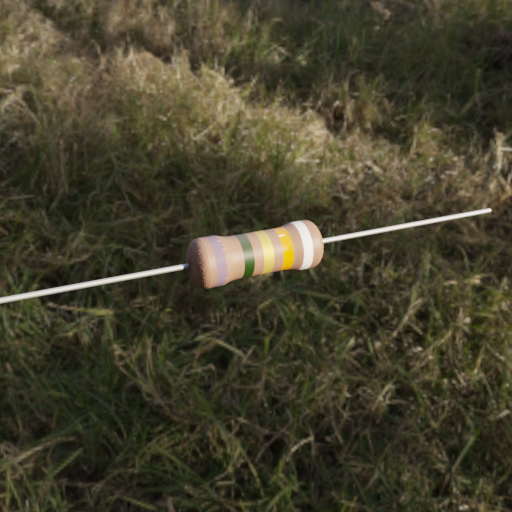
Resistor colour bands (in order): gray, black, gold, orange, white